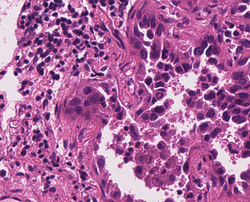
Tumor epithelial tissue: yes
Tumor-associated stroma tissue: yes
Normal tissue: no